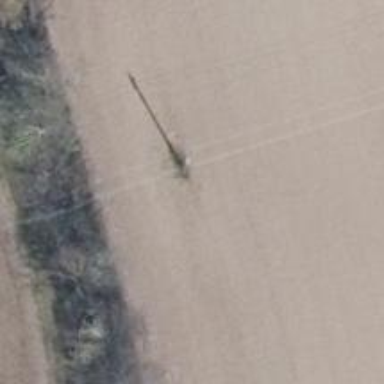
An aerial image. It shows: Power pole.